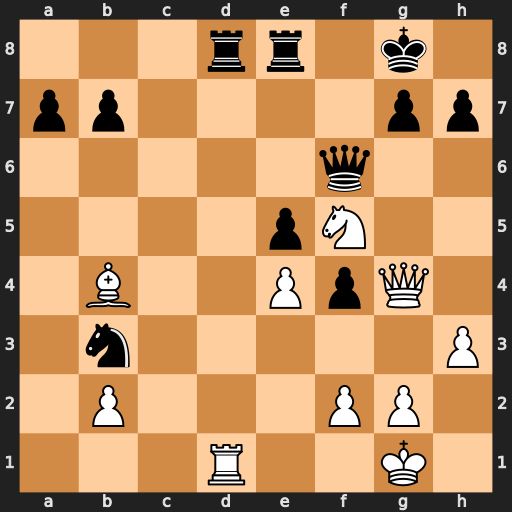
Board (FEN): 3rr1k1/pp4pp/5q2/4pN2/1B2PpQ1/1n5P/1P3PP1/3R2K1
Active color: w
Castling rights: -
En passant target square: -
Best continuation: Rxd8 Rxd8 Be7 Qg6 Bxd8 Qxg4 hxg4